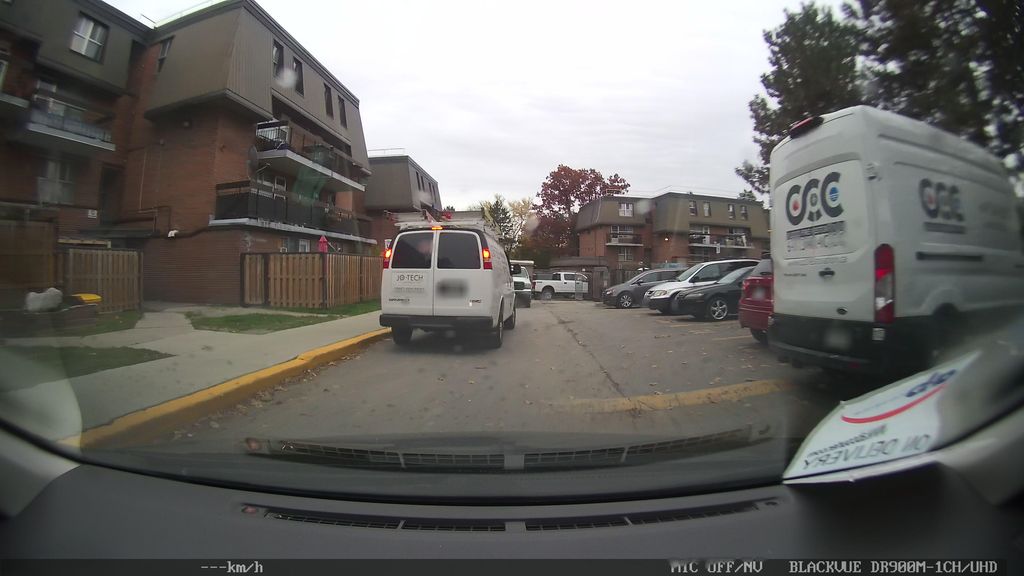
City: toronto